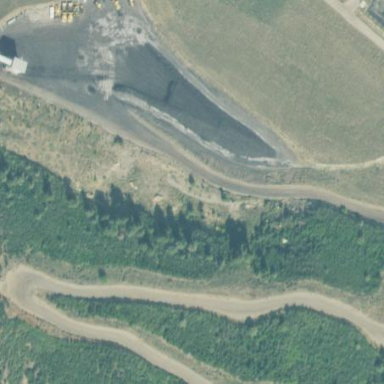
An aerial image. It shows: Spoil heap that is man-made.